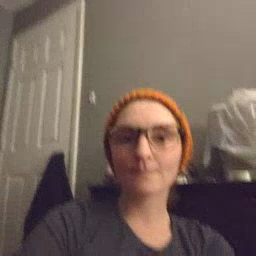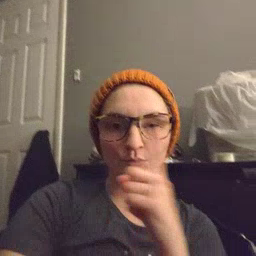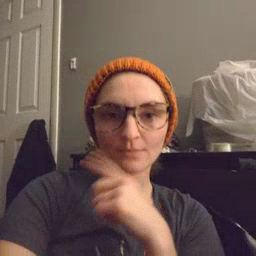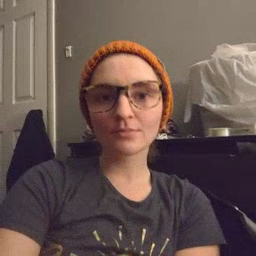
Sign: mouse